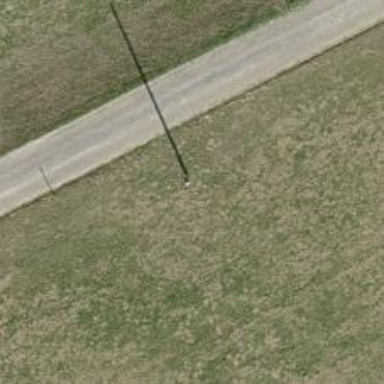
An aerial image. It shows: Three power lines with cables.